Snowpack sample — Buffalo Mountain, Silverthorne, Colorado, USA (1/25/25, 10:11 AM MST)
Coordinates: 39.6222, -106.1139
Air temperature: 22 °F
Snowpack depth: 110 cm
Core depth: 20 cm
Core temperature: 48.2 °F
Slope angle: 12°, slope face: 102°
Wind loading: high
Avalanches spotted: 0
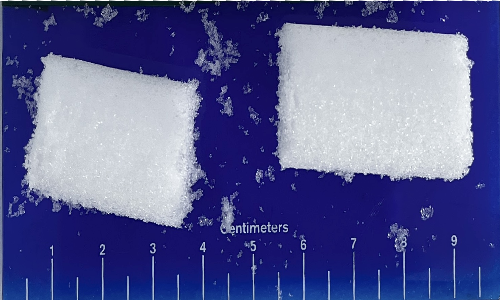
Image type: core
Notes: No avalanches nearby, collected on the outskirts of a fire break 15 meters from the treeline, on way to Buffalo and Red Mountain